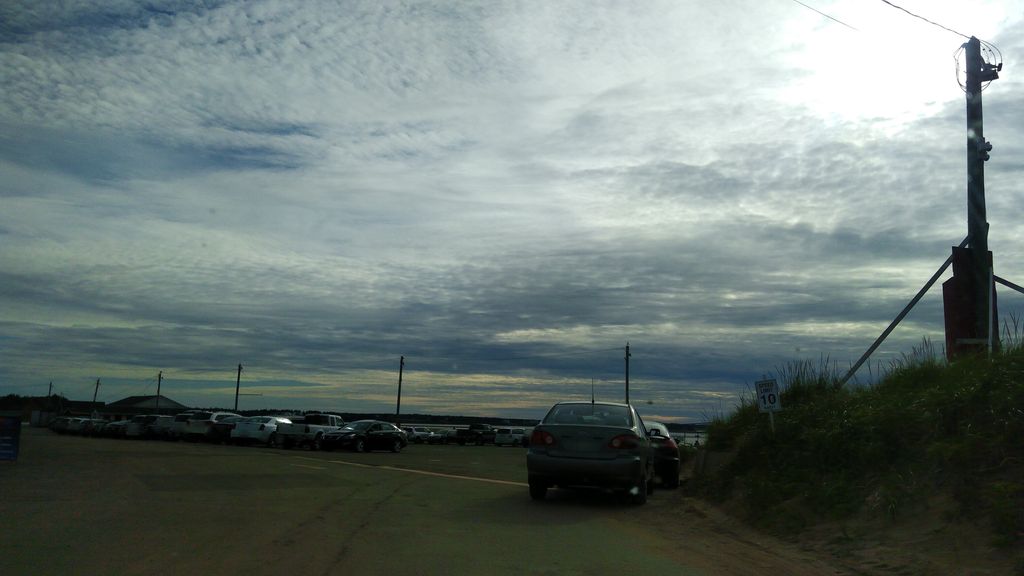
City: charlottetown